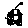
Label: car